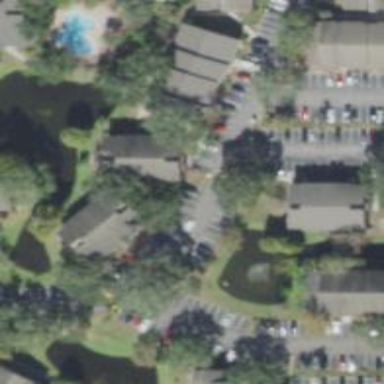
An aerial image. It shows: Residential area with apartments.